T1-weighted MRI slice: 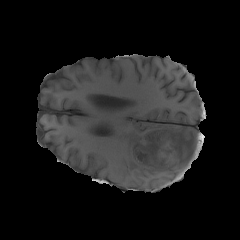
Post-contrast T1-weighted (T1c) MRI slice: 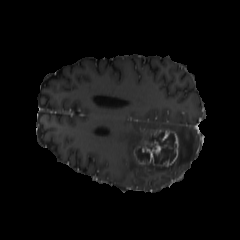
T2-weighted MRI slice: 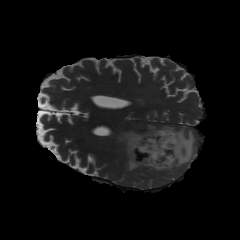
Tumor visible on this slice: yes